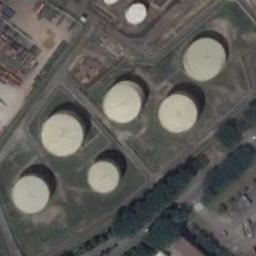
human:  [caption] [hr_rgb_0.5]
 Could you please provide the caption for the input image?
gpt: There are several neatly arranged large oil storage tanks in the factory, And there are large lawns in the factory .

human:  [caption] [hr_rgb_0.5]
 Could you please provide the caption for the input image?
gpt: There is a green pool beside the storage tanks .

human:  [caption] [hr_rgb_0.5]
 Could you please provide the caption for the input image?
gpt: There are some storage tanks on the grass next to the trees .

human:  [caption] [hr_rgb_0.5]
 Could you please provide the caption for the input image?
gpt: There are many trees beside the storage tanks .

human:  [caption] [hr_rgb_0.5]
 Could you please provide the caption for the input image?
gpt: There are several storage tanks beside some green trees .